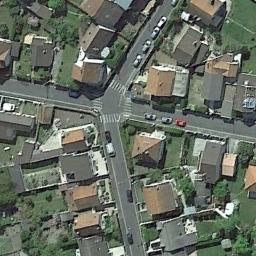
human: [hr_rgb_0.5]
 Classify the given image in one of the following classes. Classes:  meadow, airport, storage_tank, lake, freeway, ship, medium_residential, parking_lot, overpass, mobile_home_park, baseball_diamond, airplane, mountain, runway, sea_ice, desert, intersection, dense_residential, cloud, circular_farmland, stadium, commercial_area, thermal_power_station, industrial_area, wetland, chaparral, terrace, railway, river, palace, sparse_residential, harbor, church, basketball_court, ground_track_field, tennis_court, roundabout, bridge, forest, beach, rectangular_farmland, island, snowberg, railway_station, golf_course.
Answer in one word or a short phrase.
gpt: intersection